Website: bh-photo
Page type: review-order
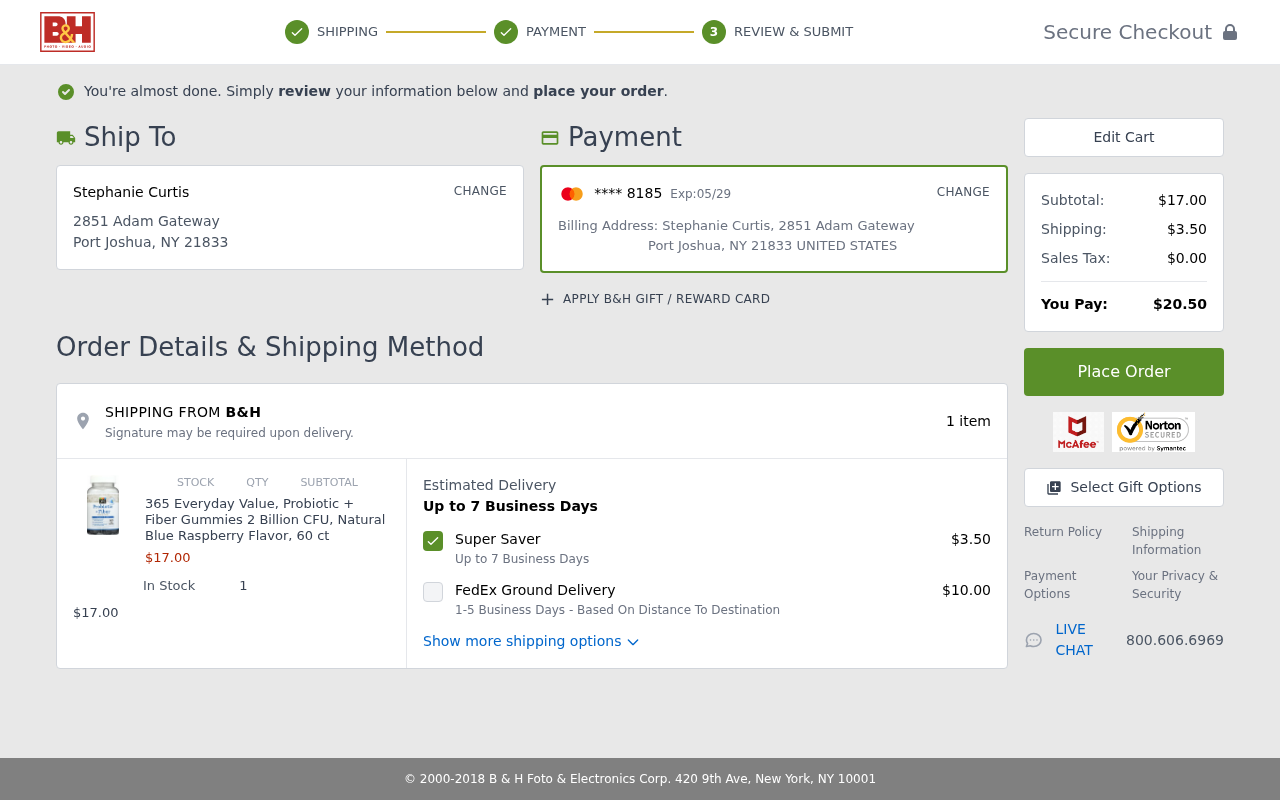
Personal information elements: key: PII_CARD_EXPIRY
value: Exp:05/29
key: PII_CARD_LAST4
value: **** 8185
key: PII_CITY_STATE_ZIP
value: Port Joshua, NY 21833
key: PII_COUNTRY
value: UNITED STATES
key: PII_FULLNAME
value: Stephanie Curtis
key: PII_FULLNAME2
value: Stephanie Curtis
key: PII_STREET
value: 2851 Adam Gateway
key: PII_CITY
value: Port Joshua
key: PII_POSTCODE
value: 21833
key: PII_STATE_ABBR
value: NY
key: PII_POSTCODE_FULL
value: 21833
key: PII_CITY_STATE
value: Port Joshua, NY
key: PII_POSTCODE_NUMERIC
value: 21833
Product elements: key: PRODUCT1_NAME
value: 365 Everyday Value, Probiotic + Fiber Gummies 2 Billion CFU, Natural Blue Raspberry Flavor, 60 ct
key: PRODUCT1_PRICE
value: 17
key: PRODUCT1_QUANTITY
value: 1
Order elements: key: ORDER_NUM_ITEMS
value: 1 item
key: ORDER_SUBTOTAL
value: $17.00
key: ORDER_SHIPPING_COST
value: $3.50
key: ORDER_SHIPPING_ALT
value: $10.00
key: ORDER_SUBTOTAL2
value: $17.00
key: ORDER_SHIPPING_COST2
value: $3.50
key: ORDER_TAX
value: $0.00
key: ORDER_TOTAL
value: $20.50